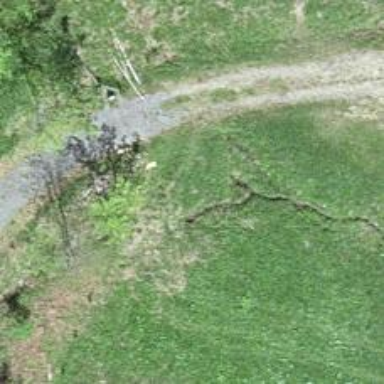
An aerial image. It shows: Culvert tunnel passing through ditch.